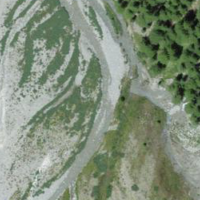
EUNIS habitat code: 47
Species observed at this site:
Saxifraga aizoides